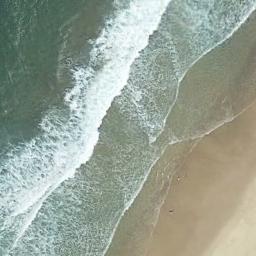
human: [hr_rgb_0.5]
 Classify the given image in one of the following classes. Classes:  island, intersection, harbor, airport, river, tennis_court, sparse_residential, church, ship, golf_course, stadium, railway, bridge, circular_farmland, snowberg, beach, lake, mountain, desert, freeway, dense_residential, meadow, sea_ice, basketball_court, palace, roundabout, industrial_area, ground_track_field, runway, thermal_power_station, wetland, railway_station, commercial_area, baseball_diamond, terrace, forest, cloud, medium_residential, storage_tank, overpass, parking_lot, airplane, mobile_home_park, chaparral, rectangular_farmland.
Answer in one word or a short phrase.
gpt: beach